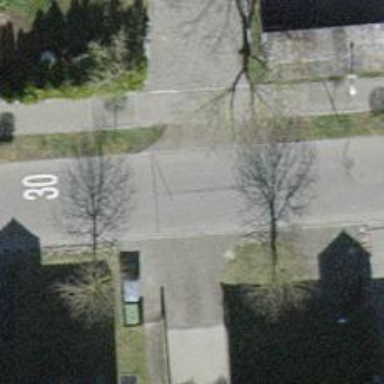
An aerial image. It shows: Road serving as parking aisle.